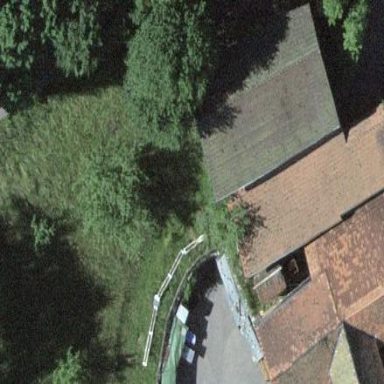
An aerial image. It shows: Barn.